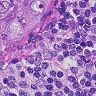
Metastatic tissue present: yes